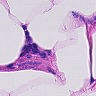
Metastatic tissue present: no